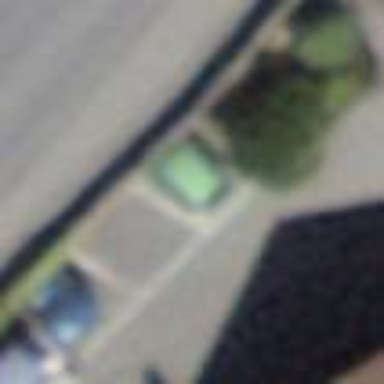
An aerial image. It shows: Garage building.